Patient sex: F
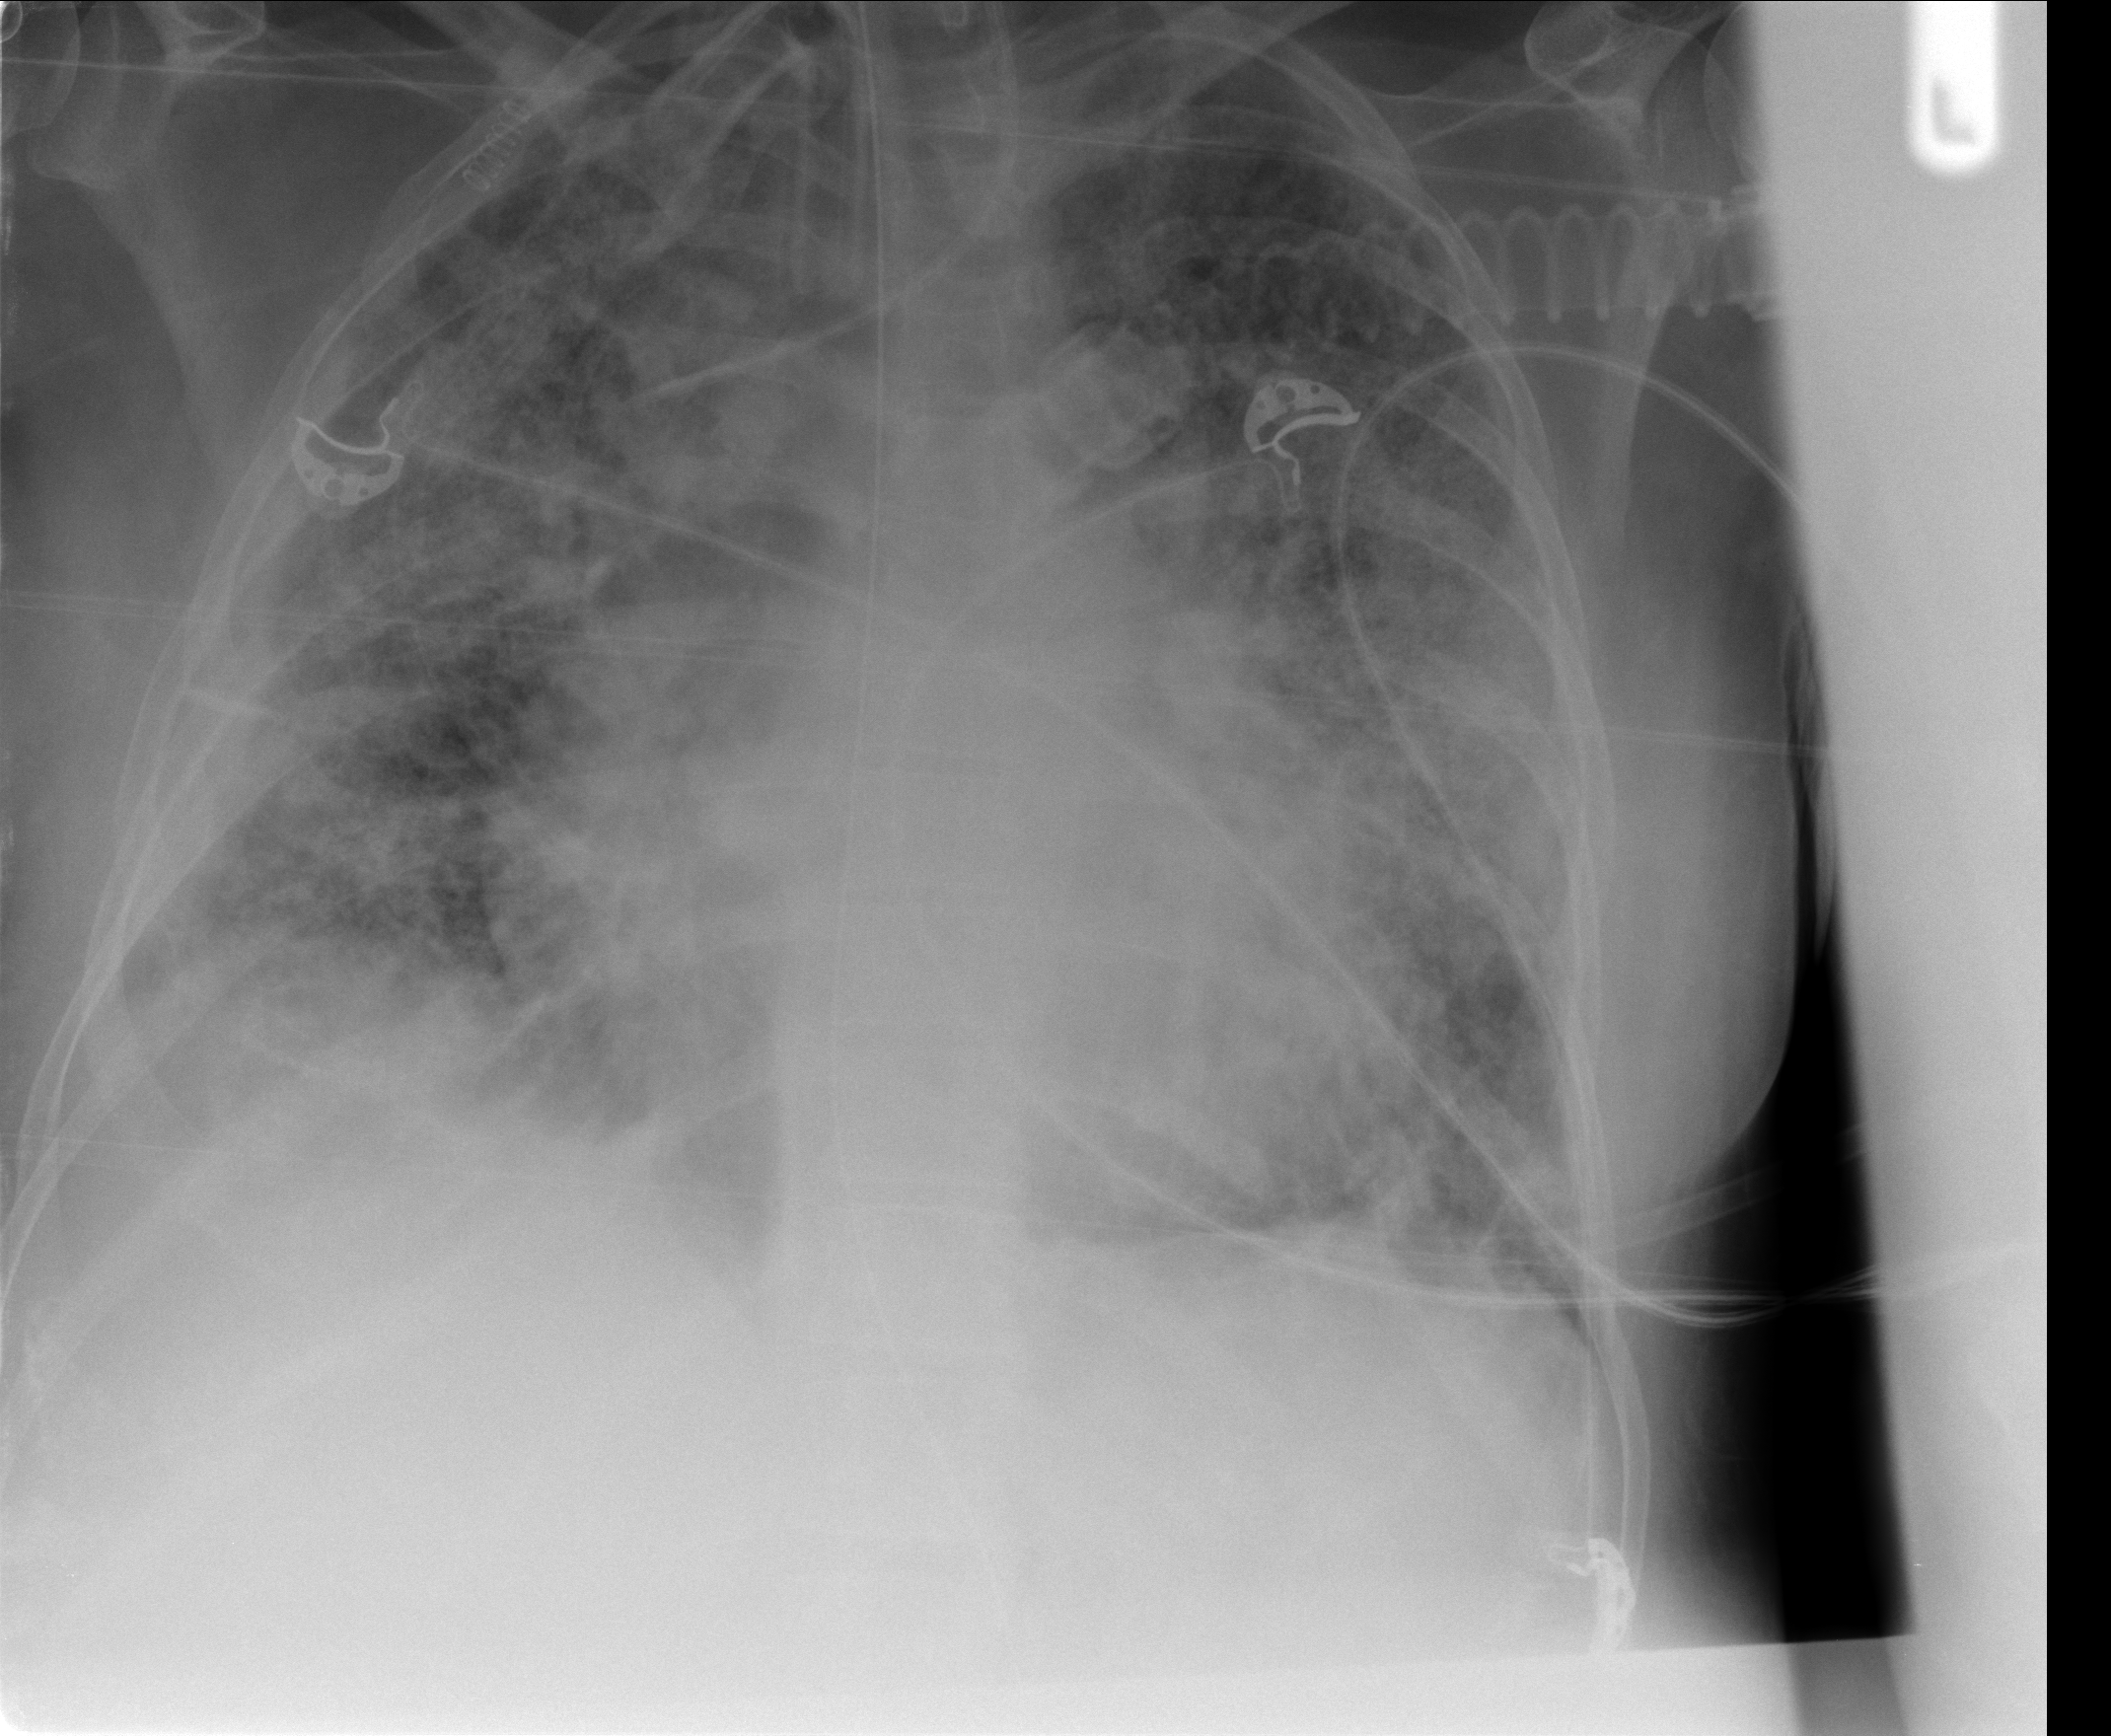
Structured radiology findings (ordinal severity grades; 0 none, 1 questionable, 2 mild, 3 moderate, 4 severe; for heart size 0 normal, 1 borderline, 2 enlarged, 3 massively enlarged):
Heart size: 2
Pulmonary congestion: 2
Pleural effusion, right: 2
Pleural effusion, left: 0
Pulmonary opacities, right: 4
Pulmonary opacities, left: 4
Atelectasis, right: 3
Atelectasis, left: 3